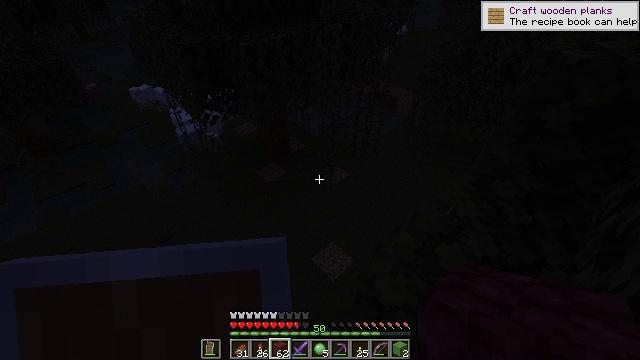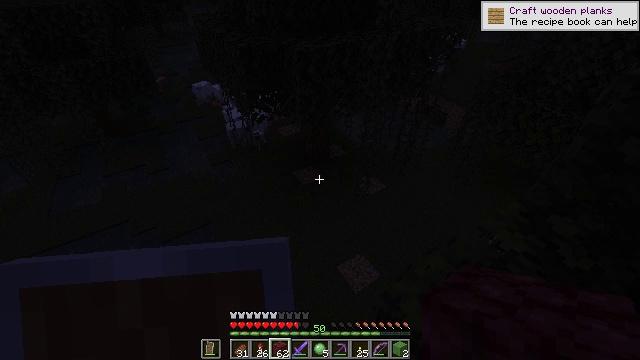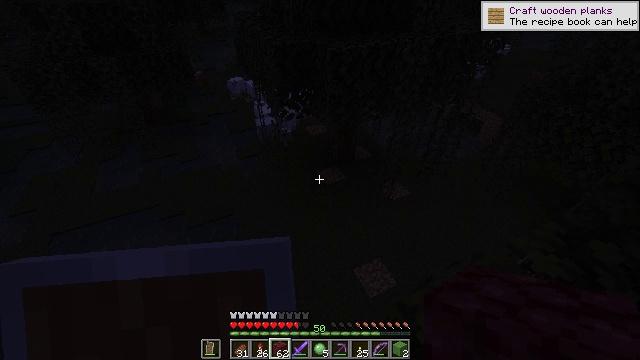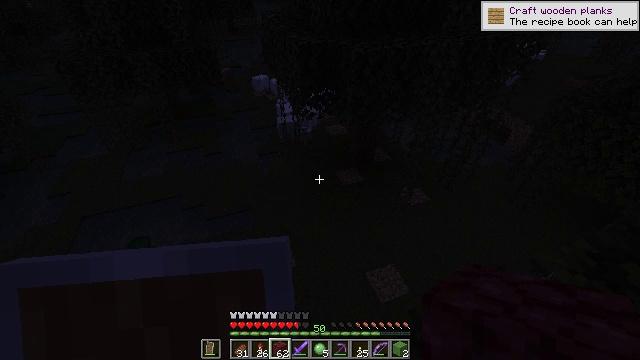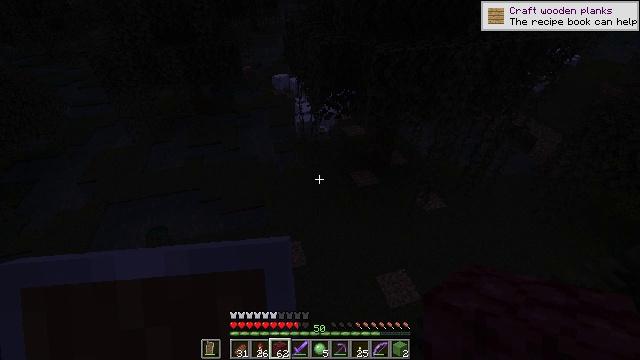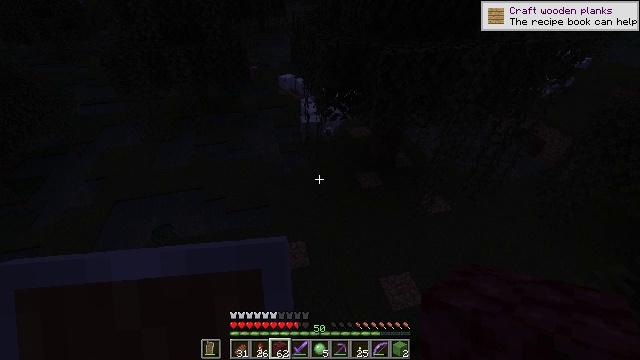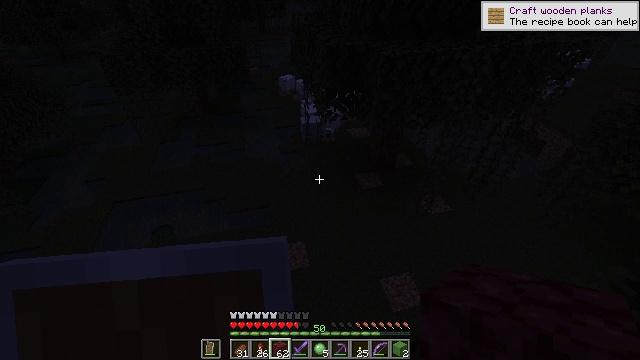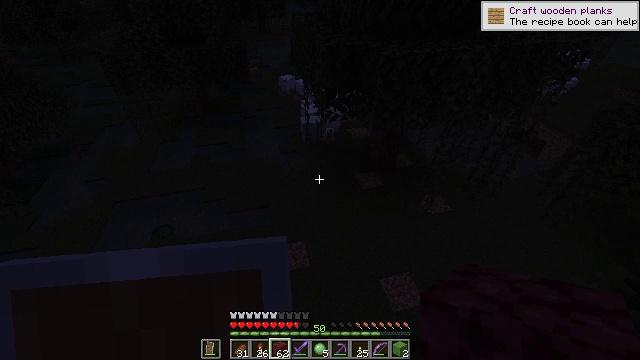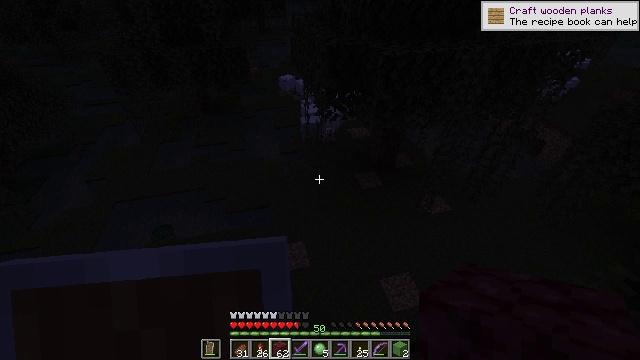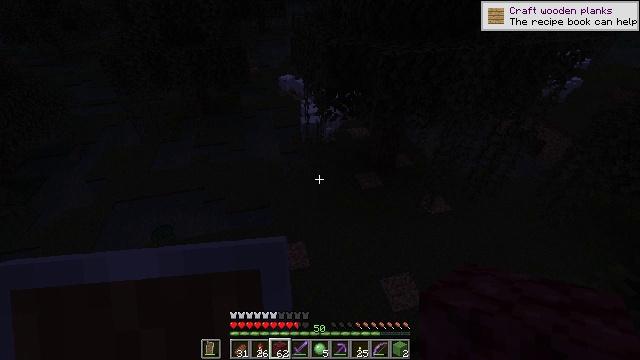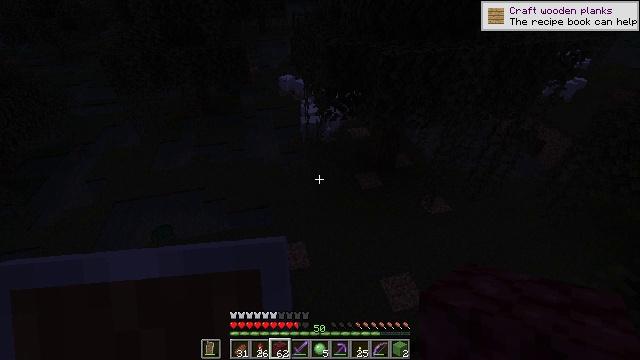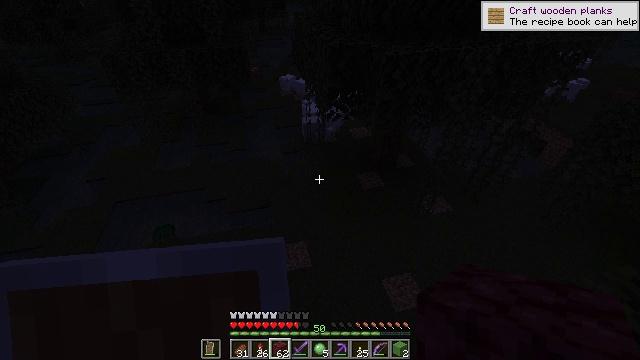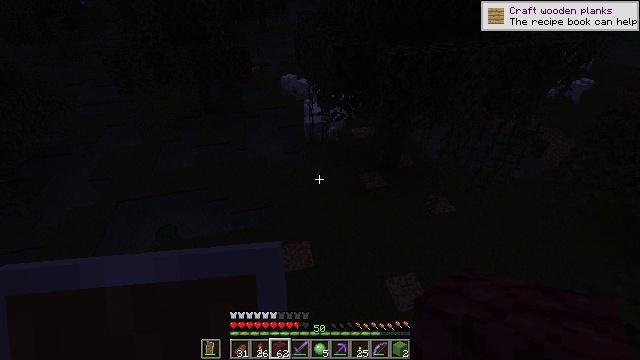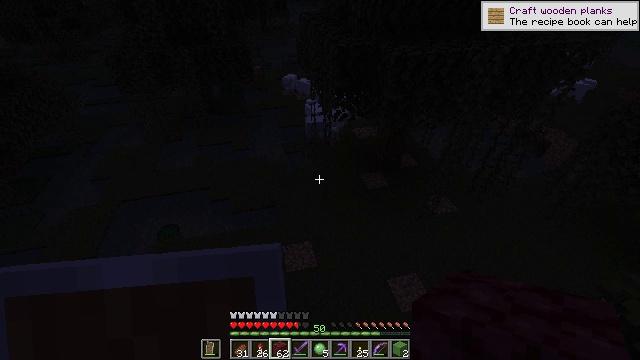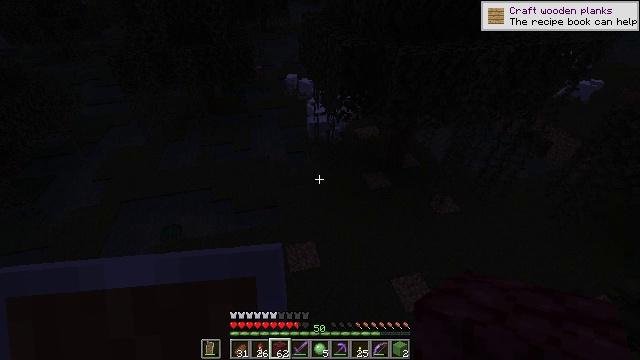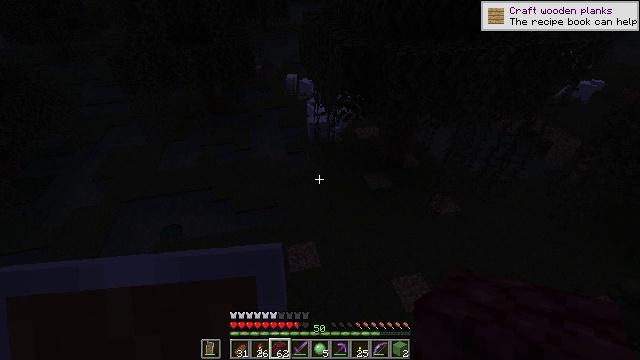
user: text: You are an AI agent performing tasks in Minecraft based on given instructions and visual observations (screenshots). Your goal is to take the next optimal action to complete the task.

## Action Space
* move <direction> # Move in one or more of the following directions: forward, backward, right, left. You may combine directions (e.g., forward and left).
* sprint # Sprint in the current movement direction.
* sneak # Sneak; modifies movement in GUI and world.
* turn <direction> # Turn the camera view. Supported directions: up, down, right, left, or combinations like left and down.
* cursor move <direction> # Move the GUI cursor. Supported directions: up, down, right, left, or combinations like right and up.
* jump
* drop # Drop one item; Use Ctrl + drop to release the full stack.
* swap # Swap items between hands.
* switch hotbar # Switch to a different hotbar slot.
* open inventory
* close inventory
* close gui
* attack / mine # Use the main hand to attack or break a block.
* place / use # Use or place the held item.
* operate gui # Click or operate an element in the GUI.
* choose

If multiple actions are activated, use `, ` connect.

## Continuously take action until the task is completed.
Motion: motion action
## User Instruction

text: Hunt mobs.
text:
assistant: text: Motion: turn left and up
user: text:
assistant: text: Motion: turn left
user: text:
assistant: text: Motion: turn left
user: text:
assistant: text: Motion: turn left
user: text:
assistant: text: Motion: turn left
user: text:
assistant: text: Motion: no_op
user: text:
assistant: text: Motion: no_op
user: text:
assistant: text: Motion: no_op
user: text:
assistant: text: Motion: no_op
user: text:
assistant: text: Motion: no_op
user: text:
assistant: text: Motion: move left
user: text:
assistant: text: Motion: move left
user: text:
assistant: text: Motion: no_op
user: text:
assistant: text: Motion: no_op
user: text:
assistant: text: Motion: no_op
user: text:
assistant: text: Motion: turn right and up
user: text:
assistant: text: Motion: turn right and up
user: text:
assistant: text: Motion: turn right and up
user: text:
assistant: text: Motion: turn right
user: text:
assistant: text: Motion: turn right
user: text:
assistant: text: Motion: turn right and up
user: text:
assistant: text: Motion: turn right
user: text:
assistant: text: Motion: turn right
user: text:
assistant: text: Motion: turn right
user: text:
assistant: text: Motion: turn right
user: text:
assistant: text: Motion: move forward, turn right
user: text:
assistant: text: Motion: move forward, turn right
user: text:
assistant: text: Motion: move forward, turn right
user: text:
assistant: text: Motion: move forward
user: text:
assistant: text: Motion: move forward